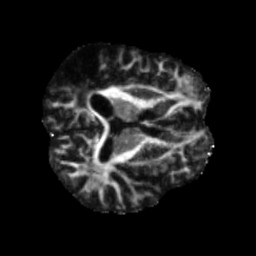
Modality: FA
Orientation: axial
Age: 68
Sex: male
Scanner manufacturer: siemens
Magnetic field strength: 3 T
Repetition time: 5.47 s
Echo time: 0.0854 s